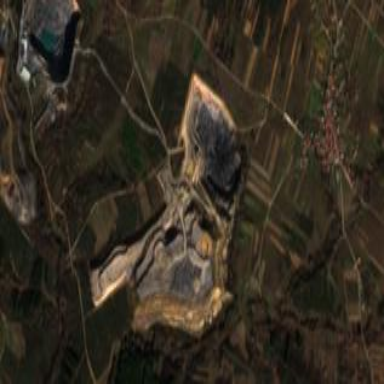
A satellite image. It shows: Quarry area.